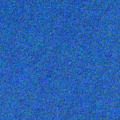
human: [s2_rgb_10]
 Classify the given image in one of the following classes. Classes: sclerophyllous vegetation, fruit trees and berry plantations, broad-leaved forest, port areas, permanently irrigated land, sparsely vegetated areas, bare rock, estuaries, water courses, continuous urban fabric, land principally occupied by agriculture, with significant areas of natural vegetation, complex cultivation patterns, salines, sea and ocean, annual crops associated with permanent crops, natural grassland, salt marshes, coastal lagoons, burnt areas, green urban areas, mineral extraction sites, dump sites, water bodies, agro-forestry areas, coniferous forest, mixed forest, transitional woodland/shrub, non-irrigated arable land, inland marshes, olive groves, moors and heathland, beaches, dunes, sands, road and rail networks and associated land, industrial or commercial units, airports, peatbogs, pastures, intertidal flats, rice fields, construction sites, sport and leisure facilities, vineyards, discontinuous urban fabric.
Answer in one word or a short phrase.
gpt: sea and ocean